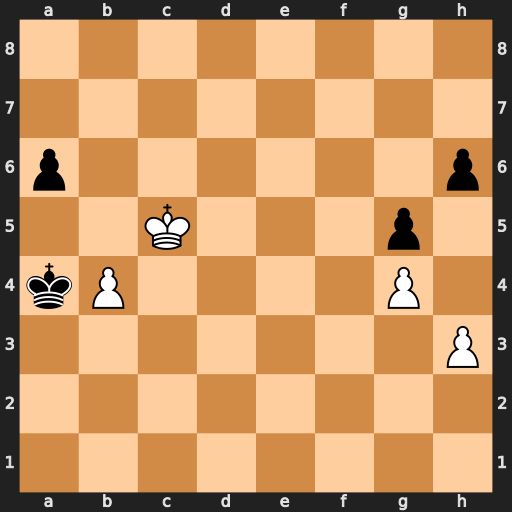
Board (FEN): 8/8/p6p/2K3p1/kP4P1/7P/8/8
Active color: w
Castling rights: -
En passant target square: -
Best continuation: Kc4 Ka3 b5 axb5+ Kxb5